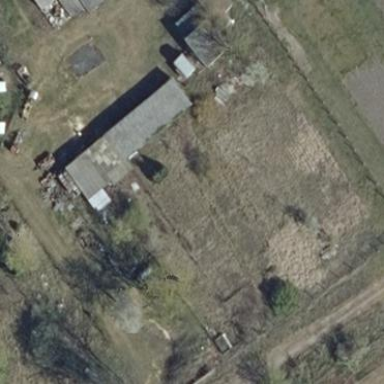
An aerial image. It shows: Shed building.